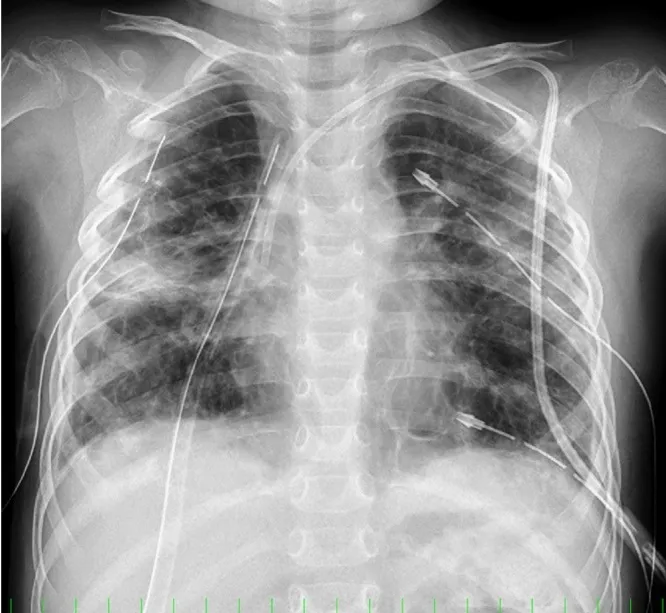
Chest X-ray showing multinumber chest tubes due to repeated bilateral PTX.
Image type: radiology (x_ray)